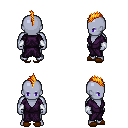
a pixel art fantasy rpg character, male body template, dark elf, purple skin, purple robe, white pants, light blonde mohawk hairstyle, white cloth bracers, brown slippers, four views (front, back, left, right), 2x2 character sprite sheet, small pixel art, hard edges, no anti-aliasing